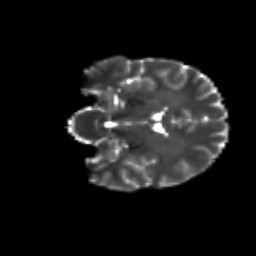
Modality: T2w
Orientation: coronal
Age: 22
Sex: female
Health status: healthy
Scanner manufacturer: siemens
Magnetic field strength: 3 T
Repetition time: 8.6 s
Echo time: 0.095 s